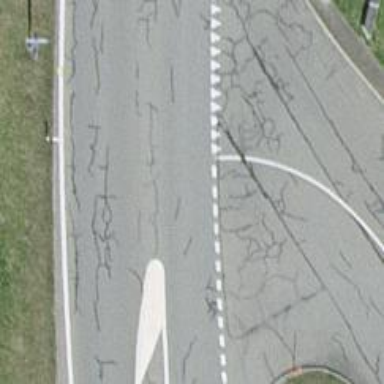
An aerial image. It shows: Road with "give way" sign.